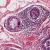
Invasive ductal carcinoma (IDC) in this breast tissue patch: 0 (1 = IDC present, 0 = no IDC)